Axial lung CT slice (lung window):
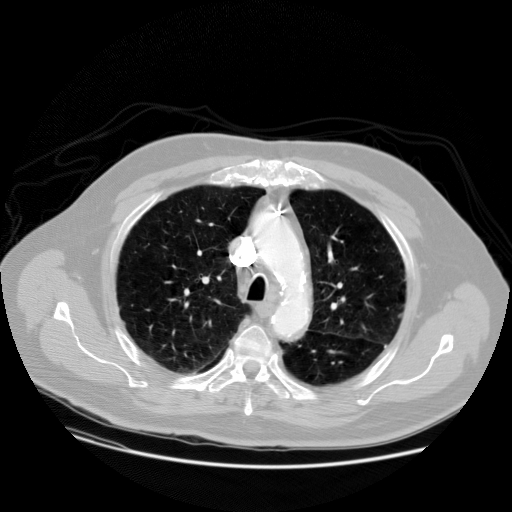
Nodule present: no